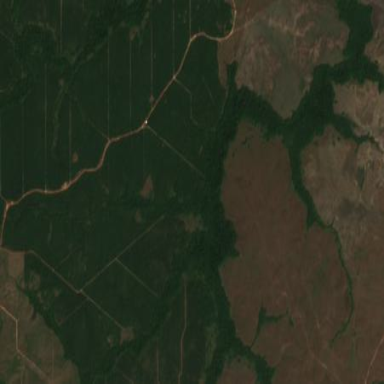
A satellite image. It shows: Orchard filled with oil palm trees.